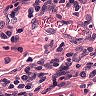
Metastatic tissue present: no